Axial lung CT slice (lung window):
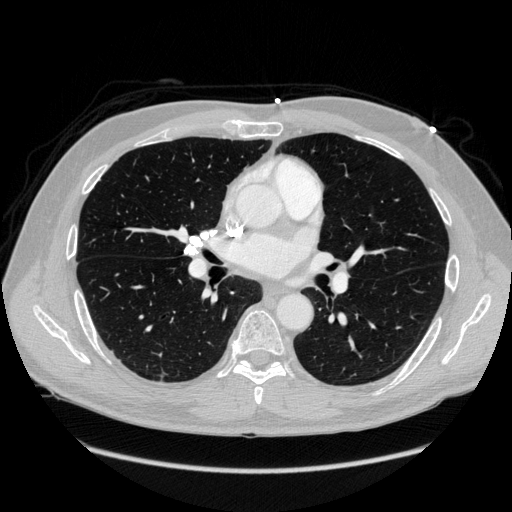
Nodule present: no